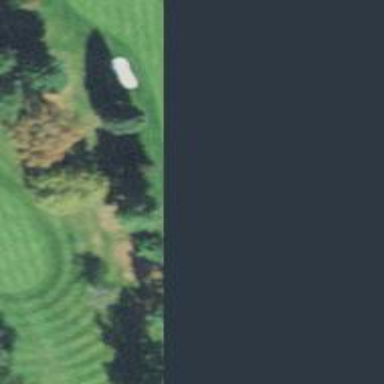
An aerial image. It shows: Golf fairway surrounded by grass.